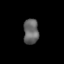
Tissue: lung
Cell type: Epithelial cells
Senescence score: 0.2013
Nuclear area (px): 377
Mean DAPI intensity: 102.172